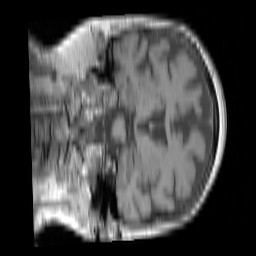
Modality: T1w
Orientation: coronal
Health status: ill
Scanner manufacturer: siemens
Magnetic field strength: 3 T
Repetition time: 0.4 s
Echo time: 0.00272 s